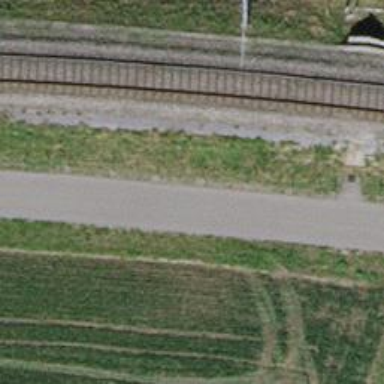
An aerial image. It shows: Asphalt cycleway for agricultural vehicles.